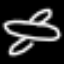
Label: airplane